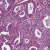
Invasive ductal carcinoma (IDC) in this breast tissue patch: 0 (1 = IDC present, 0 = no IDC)